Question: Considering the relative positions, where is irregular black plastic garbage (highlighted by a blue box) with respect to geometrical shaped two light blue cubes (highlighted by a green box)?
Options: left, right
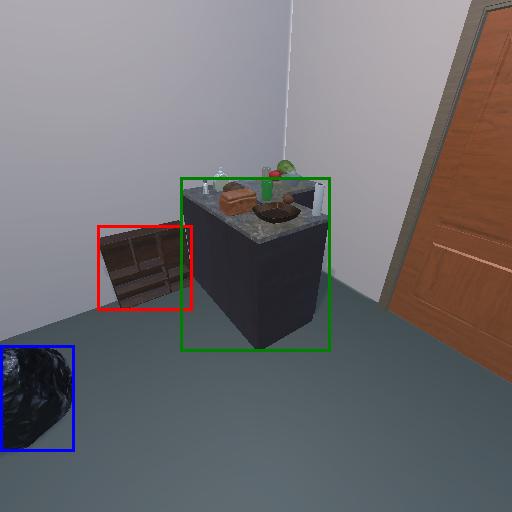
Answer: left